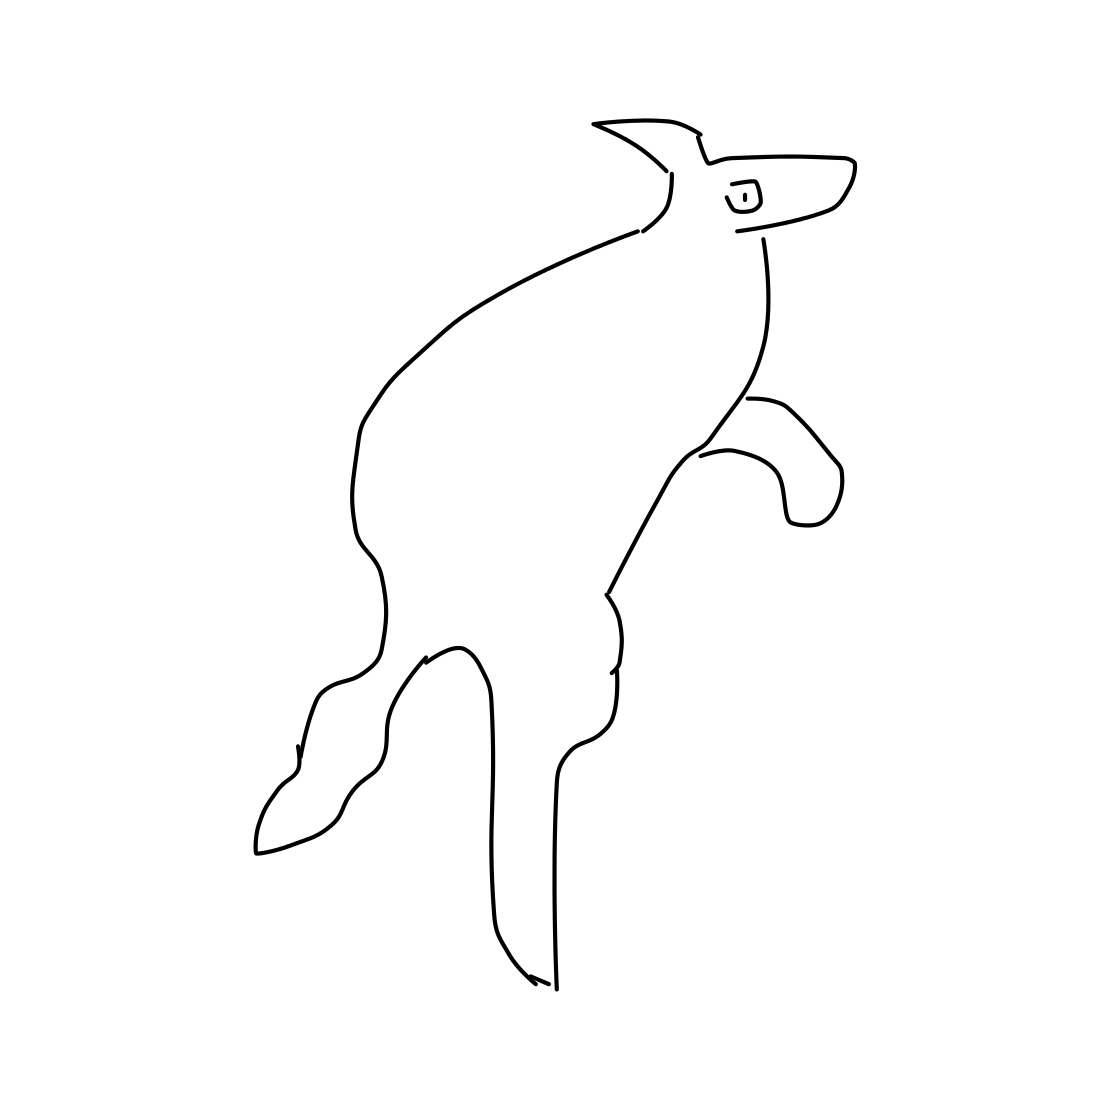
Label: kangaroo